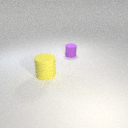
large yellow rubber cylinder to the left of small purple rubber cylinder